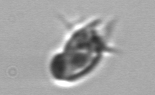
Label: Paratontonia_gracillima